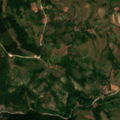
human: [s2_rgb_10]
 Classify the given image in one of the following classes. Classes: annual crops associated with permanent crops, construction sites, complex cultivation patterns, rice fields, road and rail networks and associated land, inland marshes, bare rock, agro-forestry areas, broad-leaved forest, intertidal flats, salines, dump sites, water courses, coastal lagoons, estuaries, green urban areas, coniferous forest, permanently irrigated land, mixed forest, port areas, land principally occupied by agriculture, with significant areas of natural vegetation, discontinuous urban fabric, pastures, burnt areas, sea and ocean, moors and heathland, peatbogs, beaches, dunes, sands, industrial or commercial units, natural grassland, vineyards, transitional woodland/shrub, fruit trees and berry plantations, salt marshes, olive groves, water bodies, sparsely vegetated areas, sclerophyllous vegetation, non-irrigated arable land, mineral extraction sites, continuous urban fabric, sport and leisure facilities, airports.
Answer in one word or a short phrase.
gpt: complex cultivation patterns, land principally occupied by agriculture, with significant areas of natural vegetation, broad-leaved forest